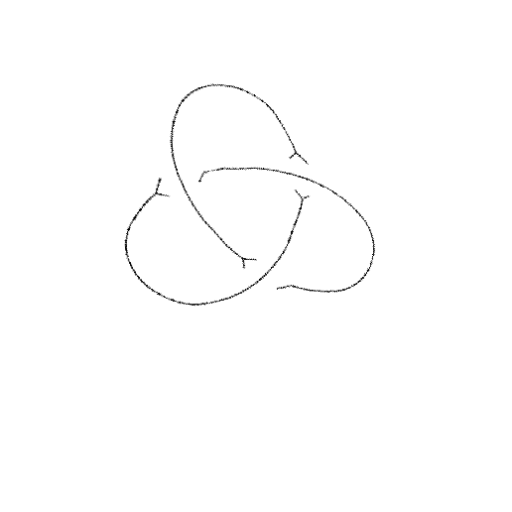
Crossing number: 3